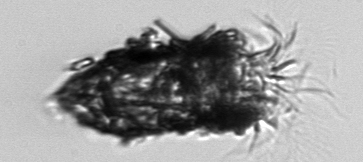
Label: Tintinnopsis